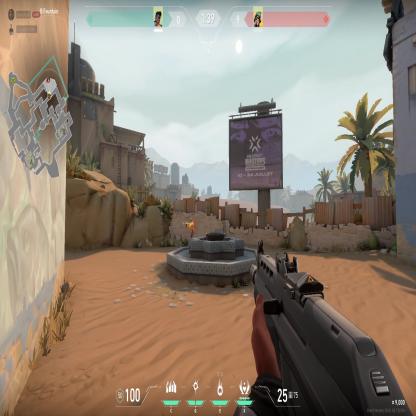
Label: enemy